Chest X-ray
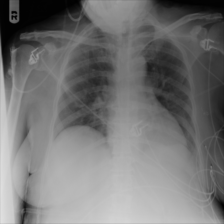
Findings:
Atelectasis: negative
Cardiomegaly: negative
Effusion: negative
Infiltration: negative
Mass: negative
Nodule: negative
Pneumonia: negative
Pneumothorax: negative
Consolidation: negative
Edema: negative
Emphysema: negative
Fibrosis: negative
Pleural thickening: negative
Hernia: negative